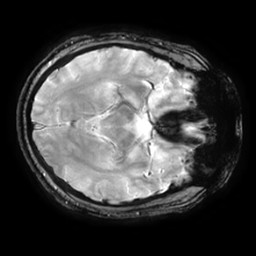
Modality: T2starw
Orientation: axial
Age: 39
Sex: male
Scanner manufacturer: ge
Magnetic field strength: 3 T
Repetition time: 0.65 s
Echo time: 0.02 s